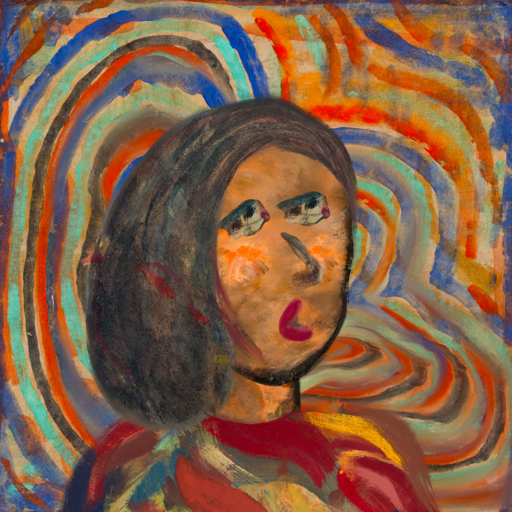
Background: Sisters, Head And Neck Side: Gypsy_Queen, Face Side: Pipe, Bust: Mother_And_Son_Son, Hair Side: Gypsy_Mother, Head Accessory: Blank, Second Necklace: Blank, Necklace: Blank, Baby: Blank